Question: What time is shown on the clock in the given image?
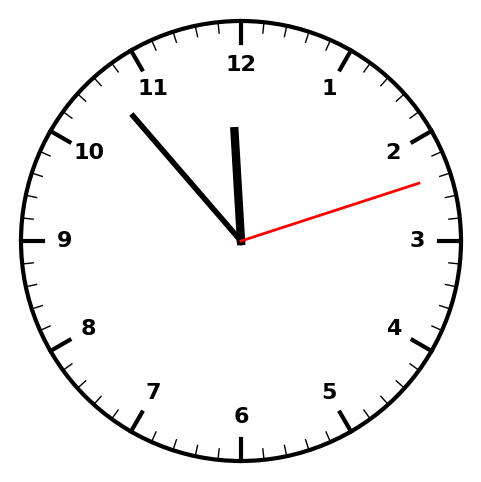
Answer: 11:53:12